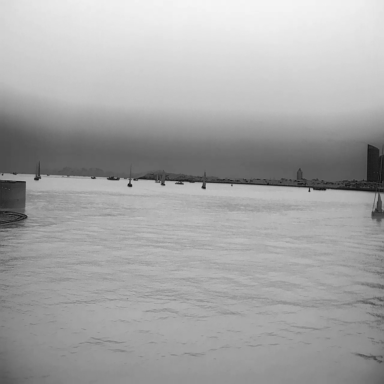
There are 14 objects shown in the infrared image, including seven sailboats, six bulk_carriers, and a container_ship.